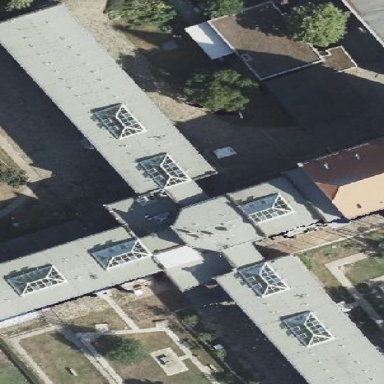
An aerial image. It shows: Building with flat roof.